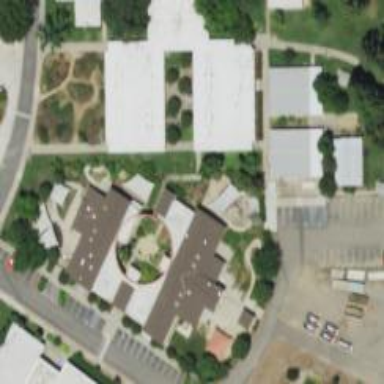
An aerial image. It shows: Kindergarten building.